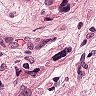
Metastatic tissue present: yes